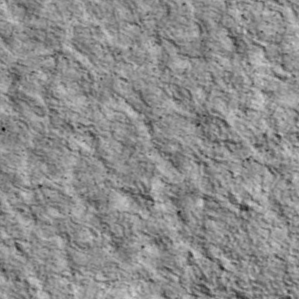
Label: non_frost